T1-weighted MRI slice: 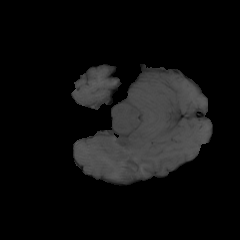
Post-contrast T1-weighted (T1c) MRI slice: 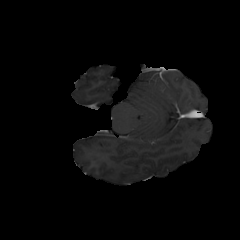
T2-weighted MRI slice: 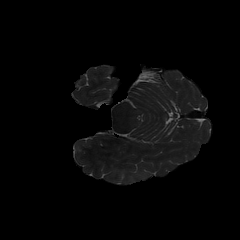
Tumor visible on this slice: no